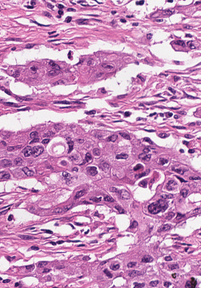
Tumor epithelial tissue: yes
Tumor-associated stroma tissue: yes
Normal tissue: no